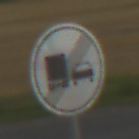
Verkehrszeichen: EndeUeberholverbotKraftfahrzeuge
Umgebung: Outdoor, RoadRail
Tageszeit: SunriseSunset
Wetter: PartlyCloudy
Licht: Natural
Jahreszeit: NotSpecified
Kontrast: LowContrast